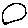
Label: circle